Question:
I want show in the column ClubDocumentID: D58ED6B5-0043-4B62-BD1F-7C74221835C3 are same to table ClubDocument which is ClubDocumentID: D58ED6B5-0043-4B62-BD1F-7C74221835C3 same output. But the expected result shows ClubDocumentID: D58ED6B5-0043-4B62-BD1F-7C74221835C3, able ClubDocument which is ClubDocumentID: CD8D6BA9-B208-4811-A3CC-1A4484E9FCE7
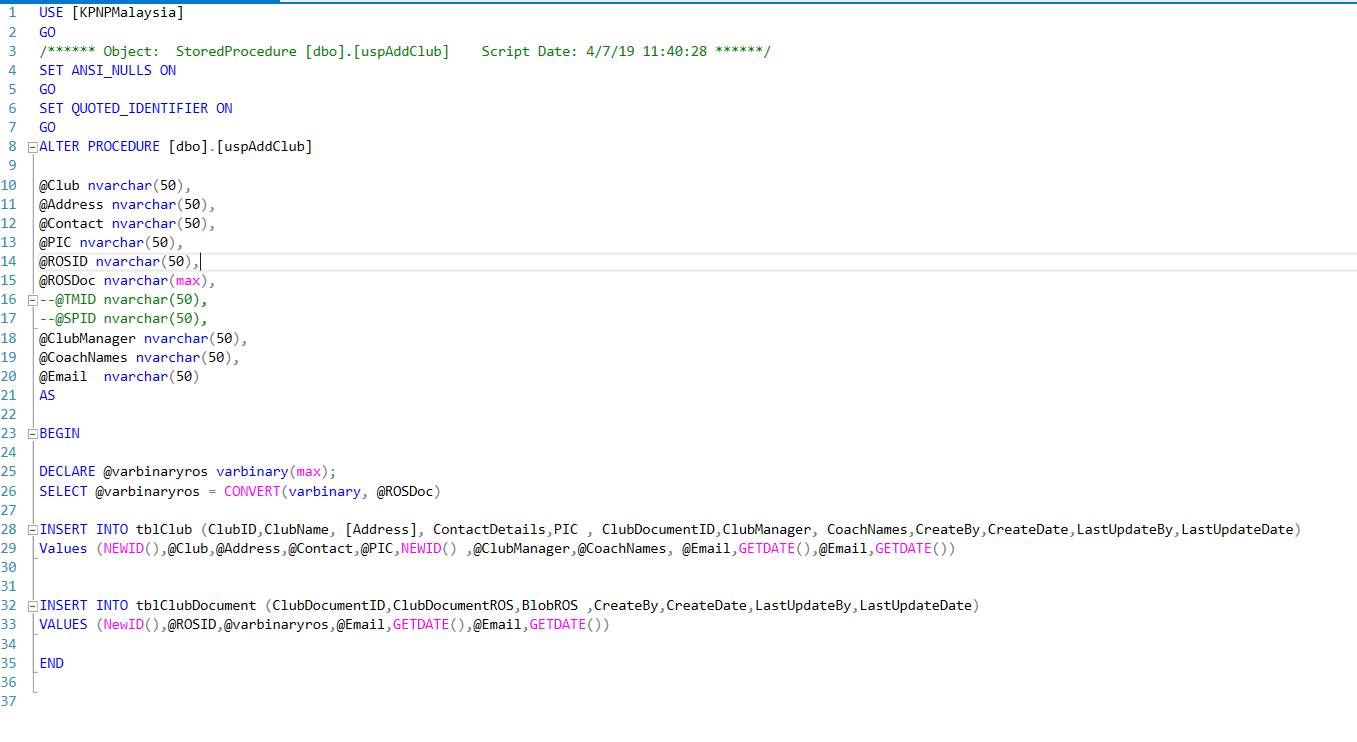
Answer: No, Newid() which generate new GUID every time when you will execute.
You should store NewID() result in a variable and then used that variable to store the result in your tables (primary and secondary).
'''
declare @ID UNIQUEIDENTIFIER
set @ID = newid()
'''